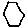
Label: hexagon